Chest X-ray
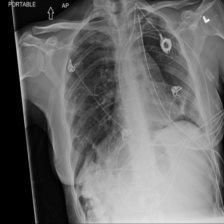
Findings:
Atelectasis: negative
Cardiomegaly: negative
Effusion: negative
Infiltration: negative
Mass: negative
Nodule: negative
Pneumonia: negative
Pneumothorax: negative
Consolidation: negative
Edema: negative
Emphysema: negative
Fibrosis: negative
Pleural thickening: negative
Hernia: negative